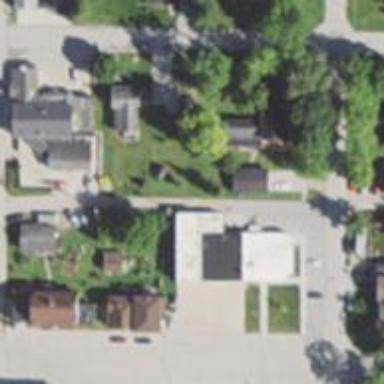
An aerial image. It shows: Alley classified as service road.